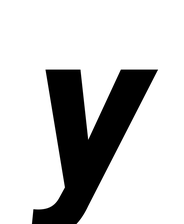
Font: Roboto-Italic_ExtraBold_Italic